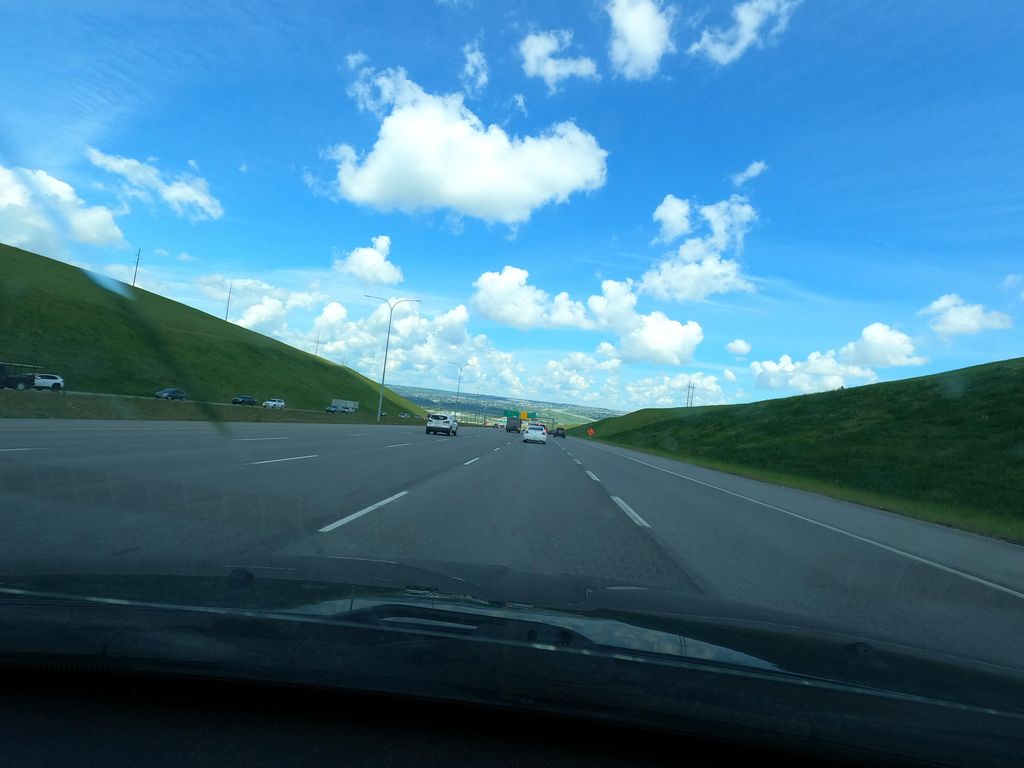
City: calgary